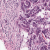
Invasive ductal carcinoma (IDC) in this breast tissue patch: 1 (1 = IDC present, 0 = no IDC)